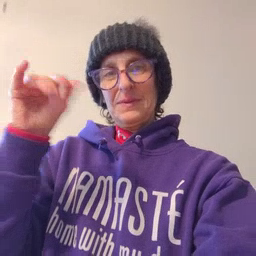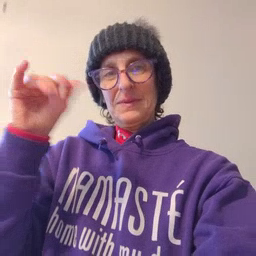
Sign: cowboy